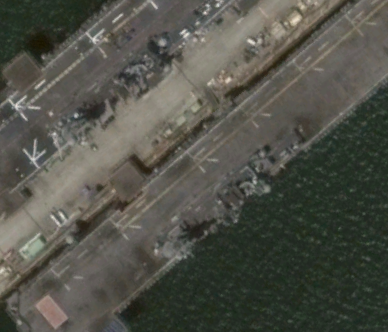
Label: assault